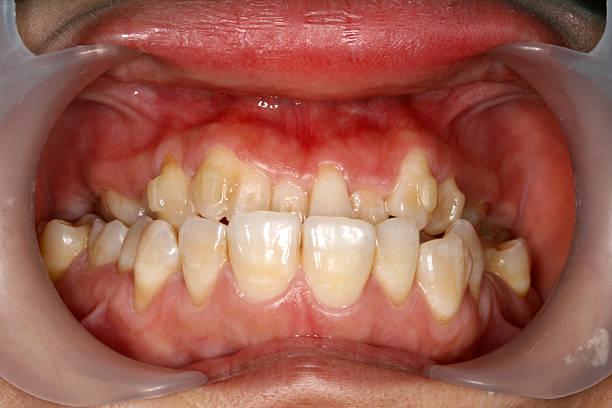
Condition: Gingivitis